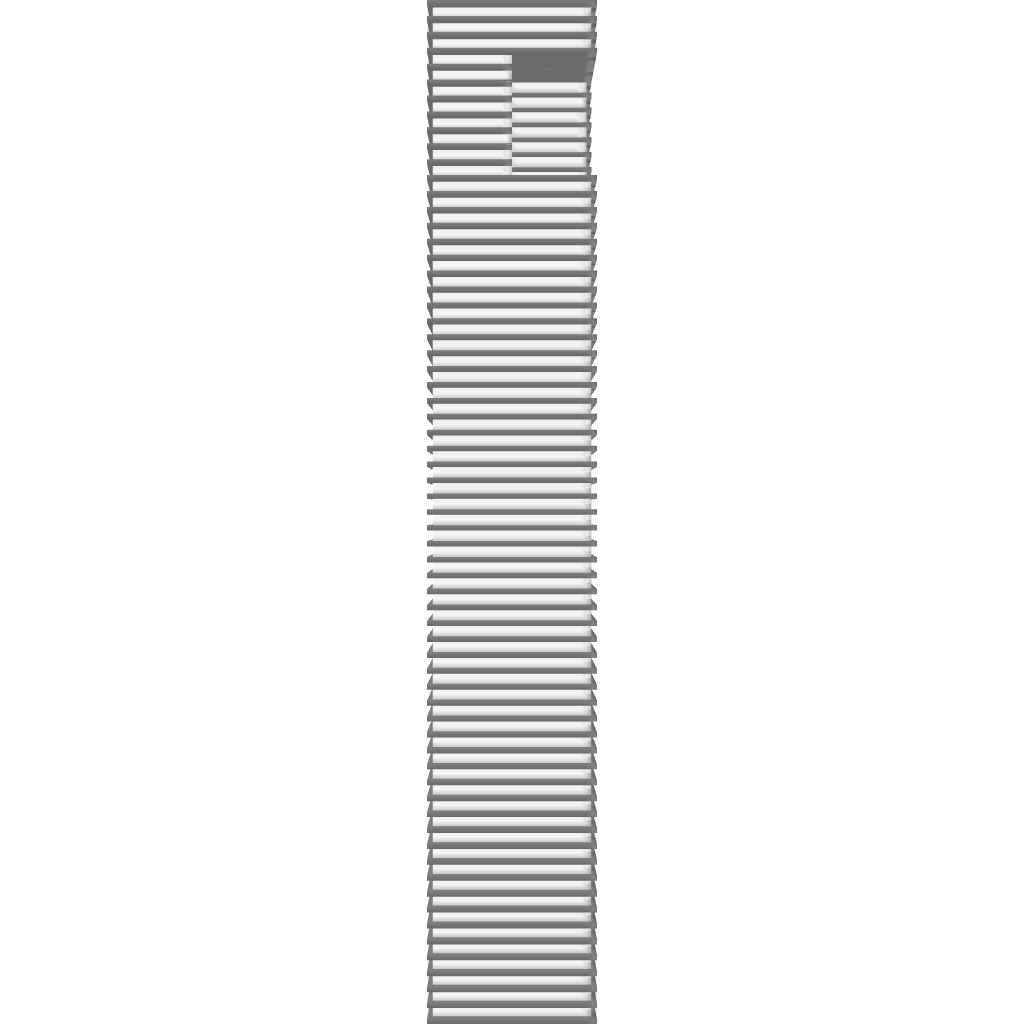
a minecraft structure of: Brickell CityCentre bad low quality